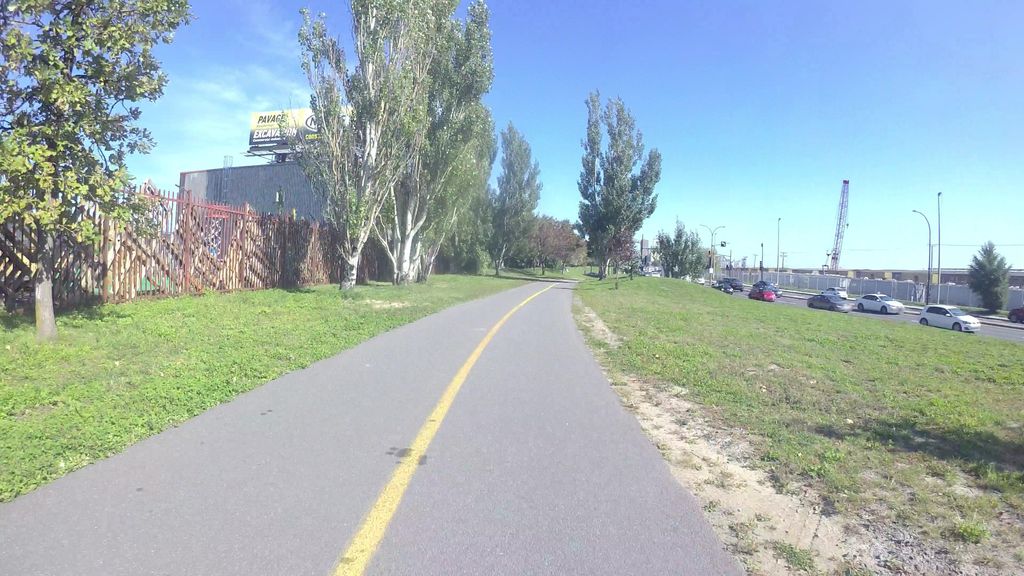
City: montreal